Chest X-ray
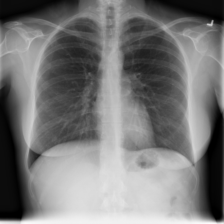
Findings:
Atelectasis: negative
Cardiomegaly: negative
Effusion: negative
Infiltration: negative
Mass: negative
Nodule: negative
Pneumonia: negative
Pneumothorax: negative
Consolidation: negative
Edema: negative
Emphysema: negative
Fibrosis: negative
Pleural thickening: negative
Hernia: negative